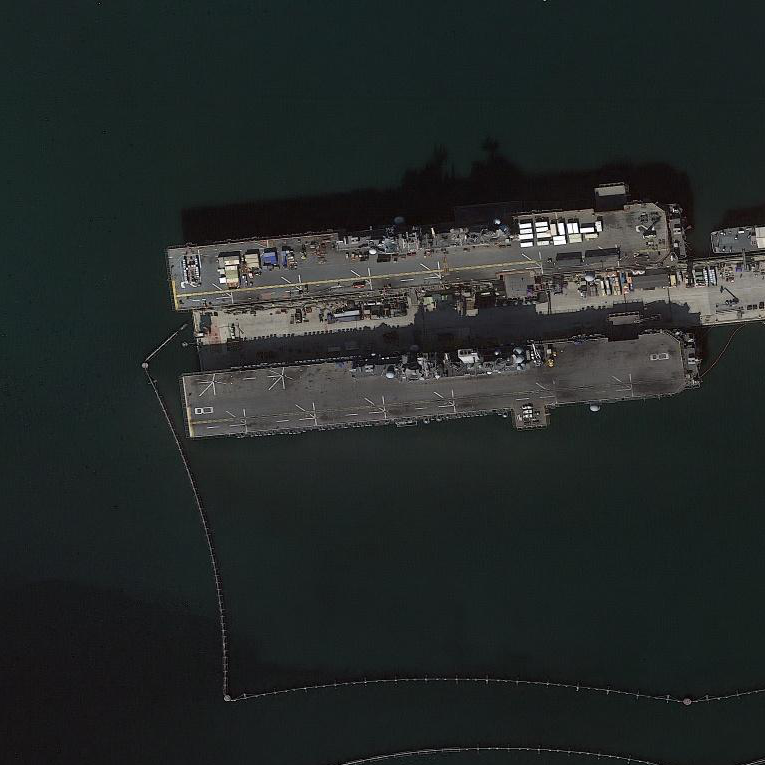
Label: assault